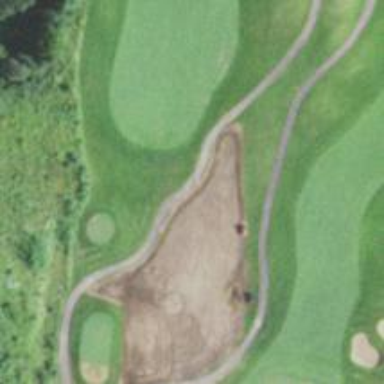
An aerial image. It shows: Service road used as golf cart path.